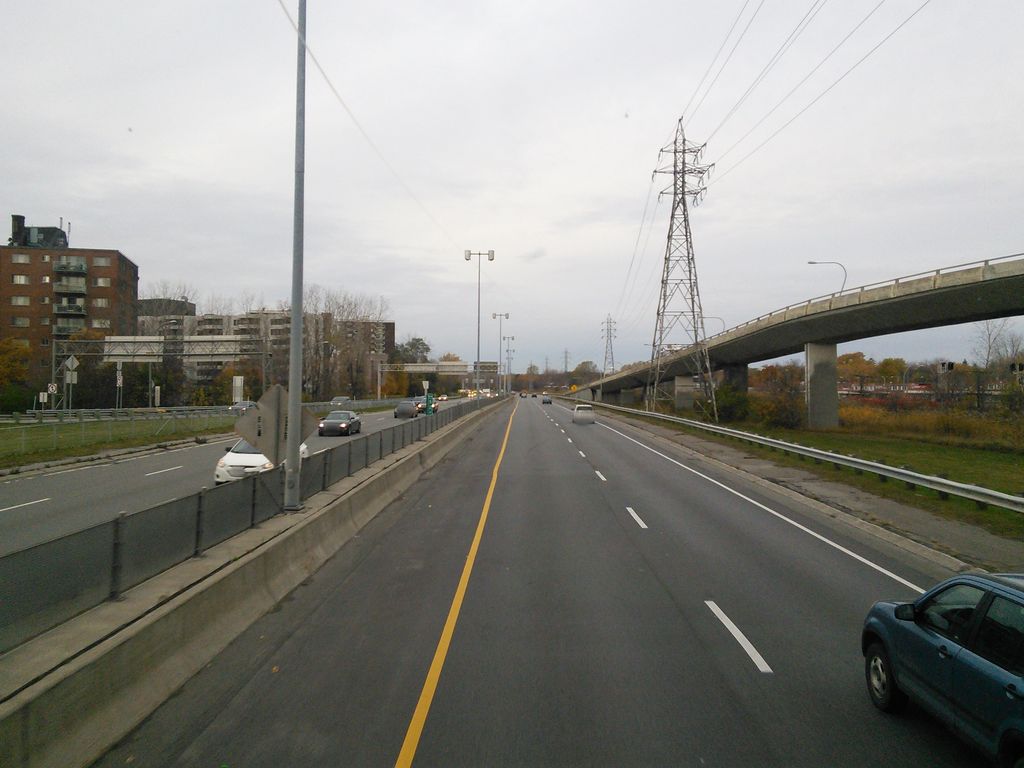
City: montreal